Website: apple
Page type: payment
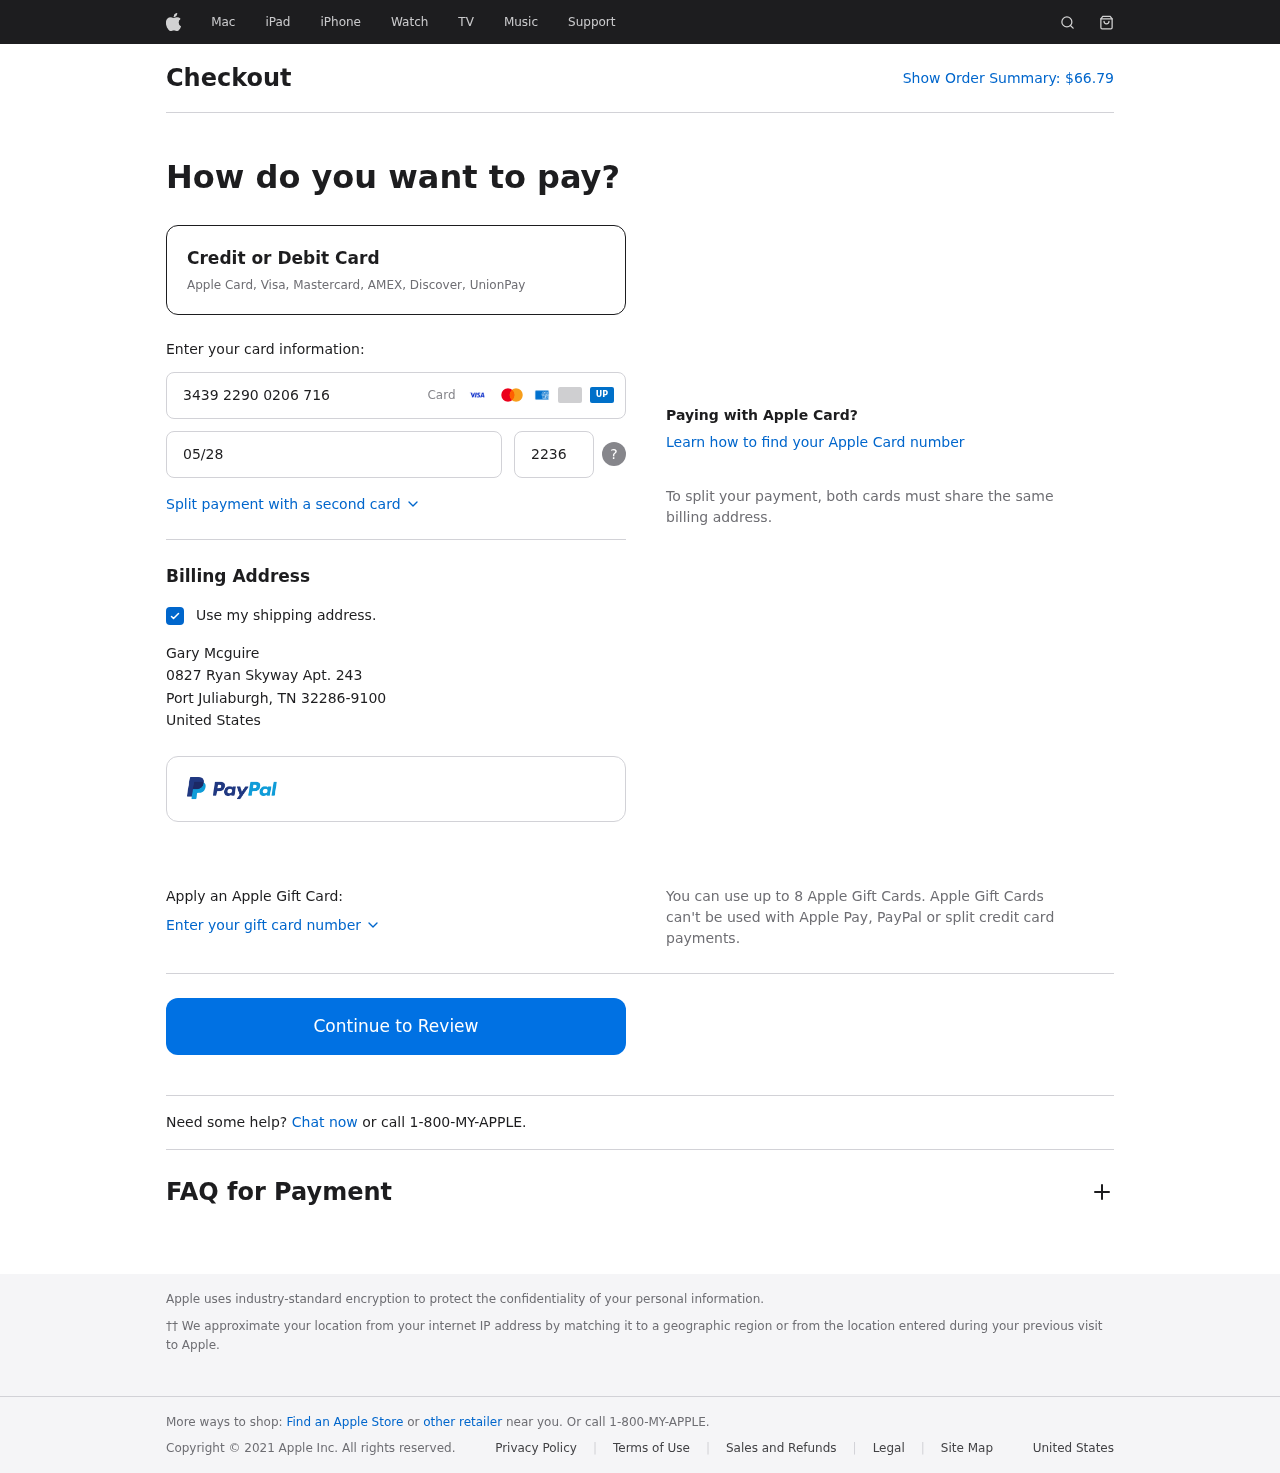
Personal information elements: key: PII_CARD_CVV
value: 2236
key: PII_CARD_EXPIRY
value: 05/28
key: PII_CARD_NUMBER
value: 3439 2290 0206 716
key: PII_CITY
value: Port Juliaburgh
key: PII_COUNTRY
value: United States
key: PII_FULLNAME
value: Gary Mcguire
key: PII_POSTCODE_FULL
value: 32286-9100
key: PII_STATE_ABBR
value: TN
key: PII_STREET
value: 0827 Ryan Skyway Apt. 243
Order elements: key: ORDER_TOTAL
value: $66.79